Question: I tried to change the jQuery dialog title bar image using the below code but it does not work.
My dialog & title bar image look like this:

'''
$("#dialog").dialog({
title: '<img src="myImage.jpg" />'
});
'''
Any advise on how to change it? Thanks
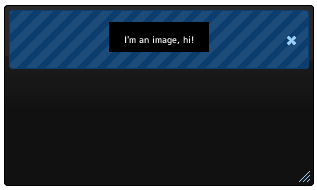
Answer: you have to add a CSS rule:
'''
.ui-dialog-titlebar{
background:url(http://www.elementalsurface.com/beech-wood.jpg);
}
'''
see the <URL>